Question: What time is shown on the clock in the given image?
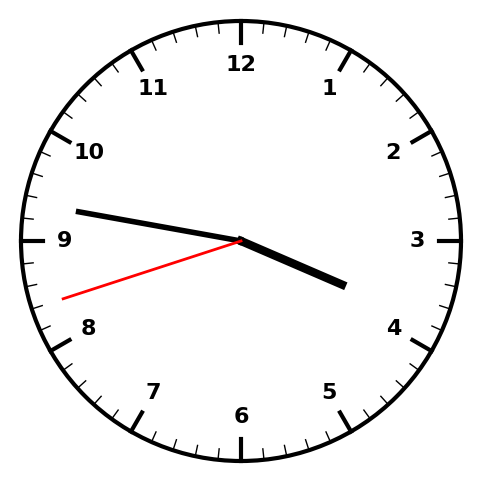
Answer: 03:46:42